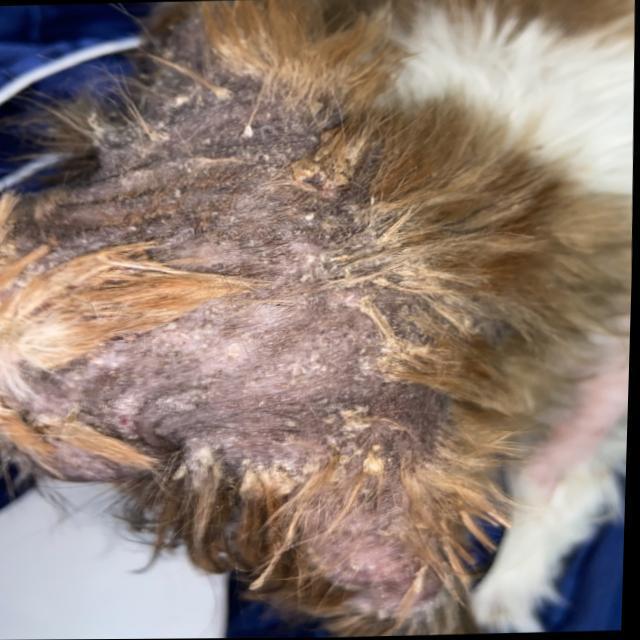
Canine demodicosis (Demodex mange) — caused by Demodex canis mites. Presents with alopecia, follicular papules, pustules, and comedones. Often localized on face and forelimbs.